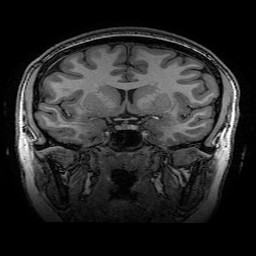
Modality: T1w
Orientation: sagittal
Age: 20
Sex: male
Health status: healthy